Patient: sex F, age 77
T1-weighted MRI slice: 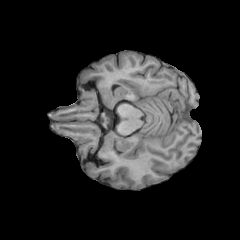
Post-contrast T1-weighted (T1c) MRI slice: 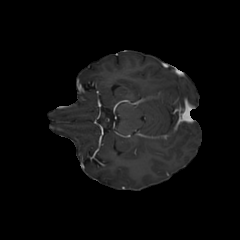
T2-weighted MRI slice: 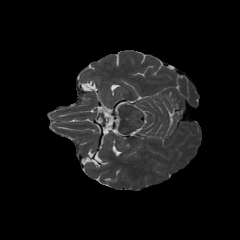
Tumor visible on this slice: no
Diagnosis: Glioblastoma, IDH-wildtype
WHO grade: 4